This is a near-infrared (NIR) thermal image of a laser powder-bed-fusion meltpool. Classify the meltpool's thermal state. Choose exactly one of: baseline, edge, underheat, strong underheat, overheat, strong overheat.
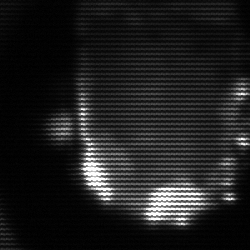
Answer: baseline